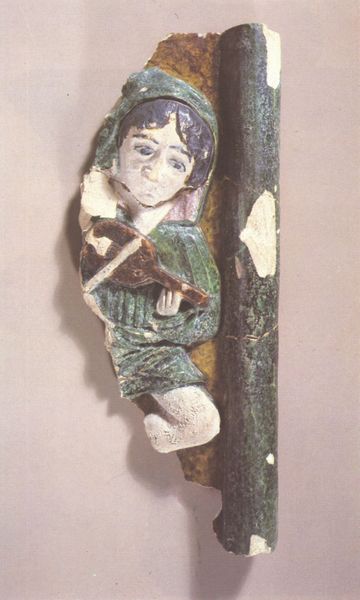
Titel: Fragment einer Ofenkachel mit Violinspieler aus Buda
Institution: Budapest, Historisches Museum
Schlagwörter: mann, grün, braun, frisur, holz, hut, tür, rock, mütze, gesicht, mensch, instrument, kirche, gewand, haare, gitarre, musiker, person, keramik, ton, beine, relief, farbig, bogen, türe, detail, foto, knabe, palast, dom, abbruch, stück, geige, geiger, kaputt, mittelalter, laute, gips, fidel, musikant, teil, gebrochen, ukulele, fugur, kachelstück